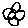
Label: flower